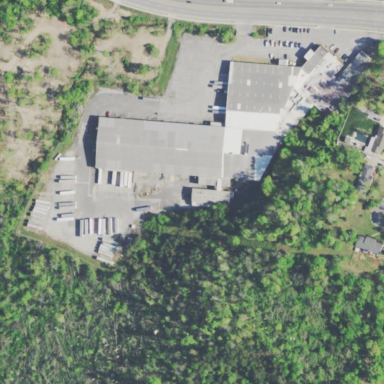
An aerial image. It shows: Industrial building.